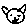
Label: cat